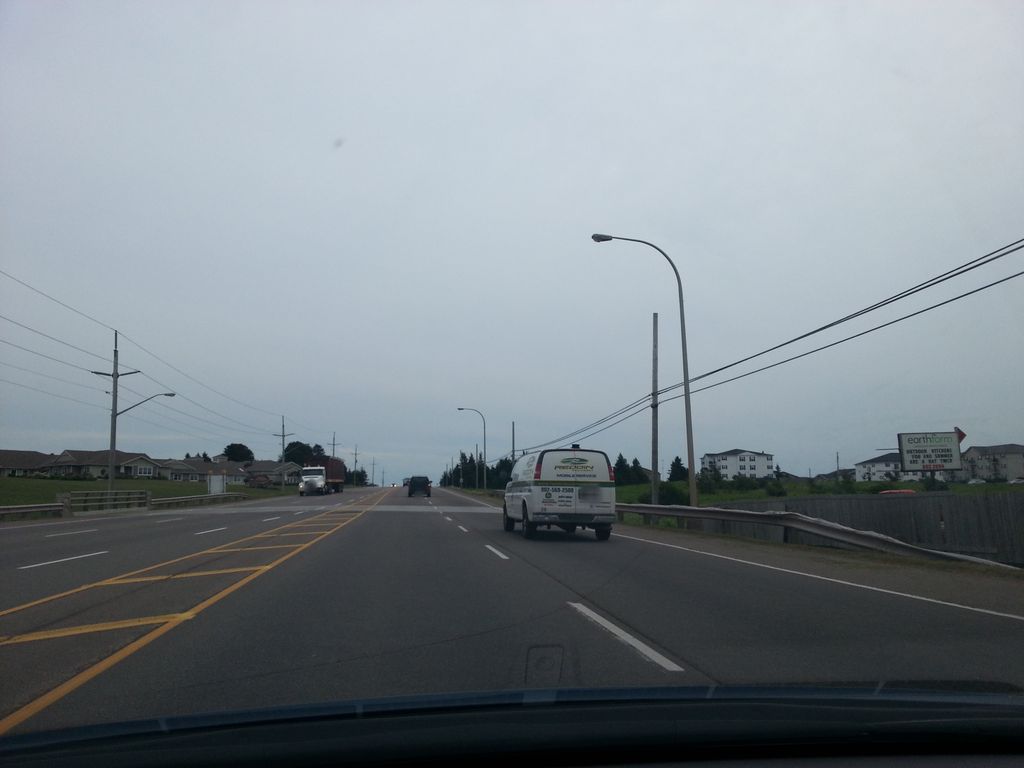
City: charlottetown